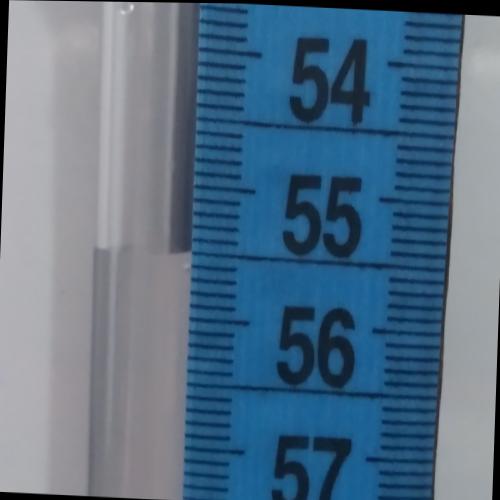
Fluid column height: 55.5 cm